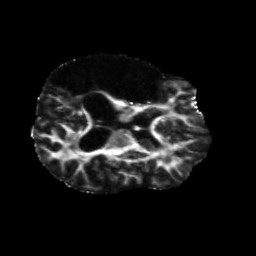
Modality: FA
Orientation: axial
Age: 51
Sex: male
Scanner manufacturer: siemens
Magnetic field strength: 3 T
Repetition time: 5.47 s
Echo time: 0.0854 s